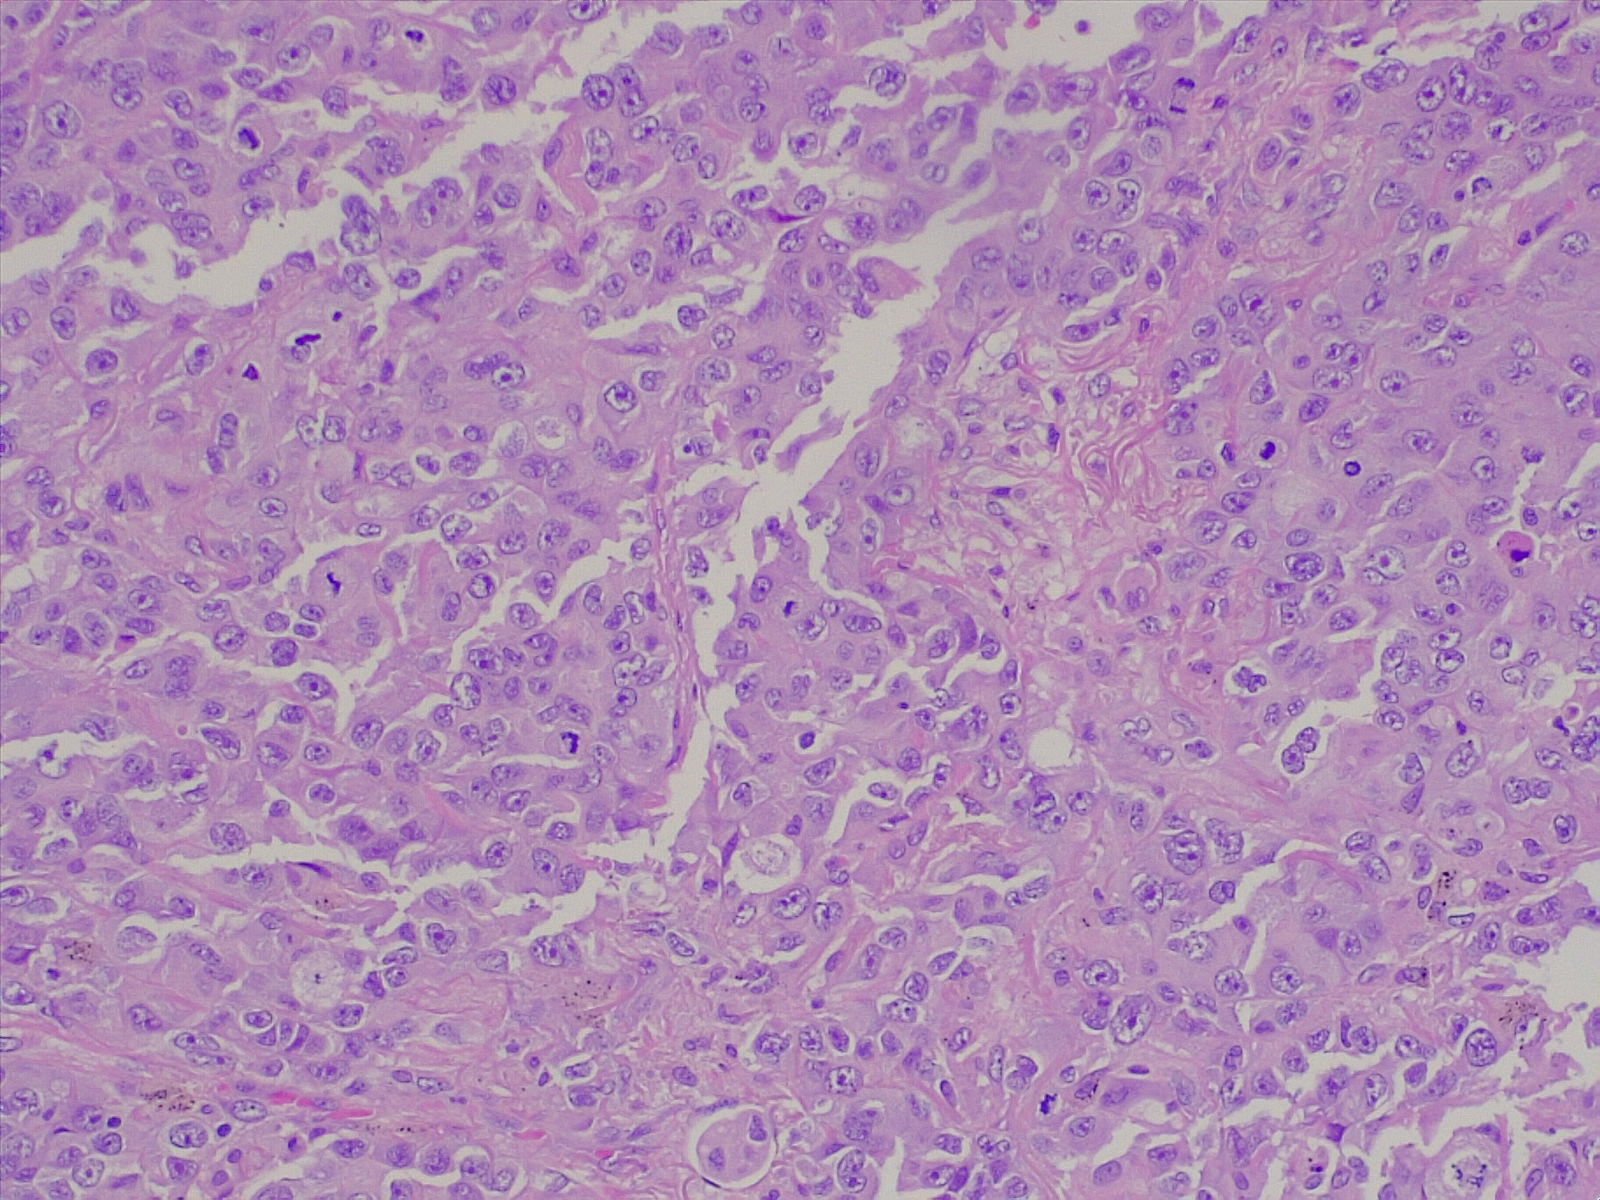
Label: lung adenocarcinoma, poorly differentiated